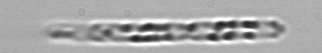
Label: Cerataulina_pelagica